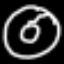
Label: donut